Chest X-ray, PA view. Patient: 55 years old, sex M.
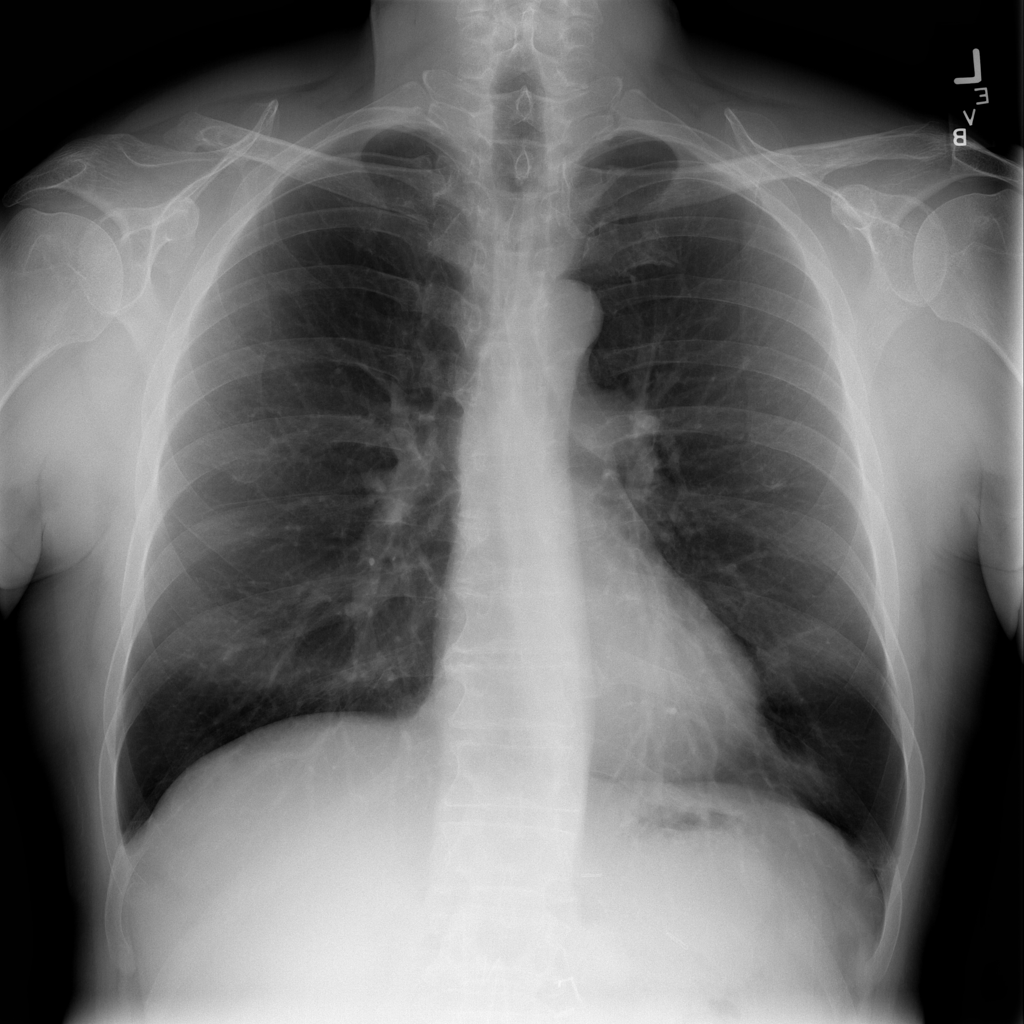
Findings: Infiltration